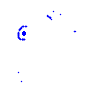
Particle: electron